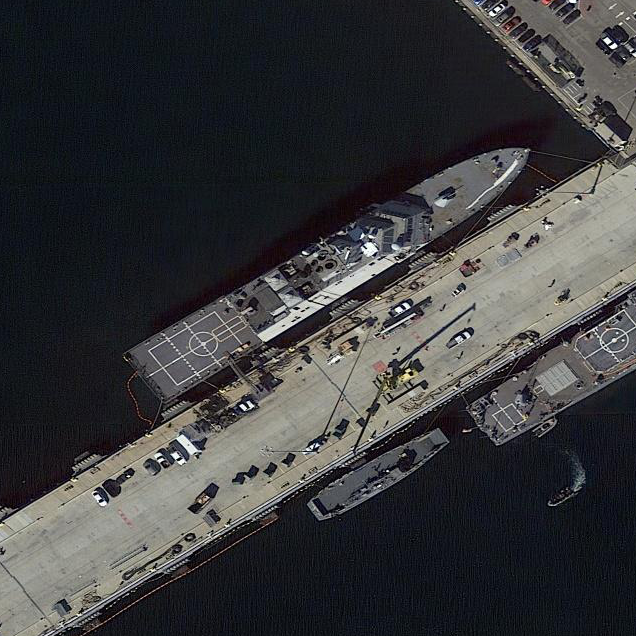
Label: Freedom-class_combat_ship